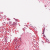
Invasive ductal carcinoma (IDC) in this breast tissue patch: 1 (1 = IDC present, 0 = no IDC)